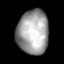
Tissue: lung
Cell type: Others
Senescence score: 0.2045
Nuclear area (px): 1373
Mean DAPI intensity: 160.878